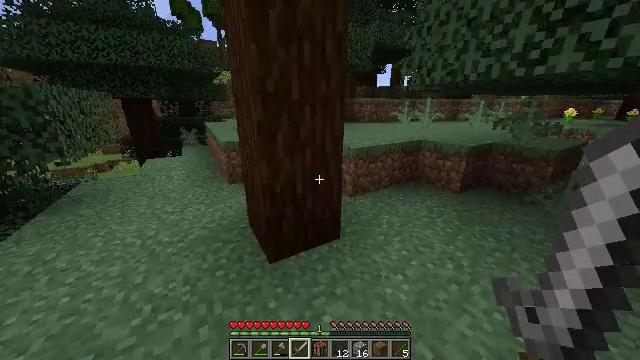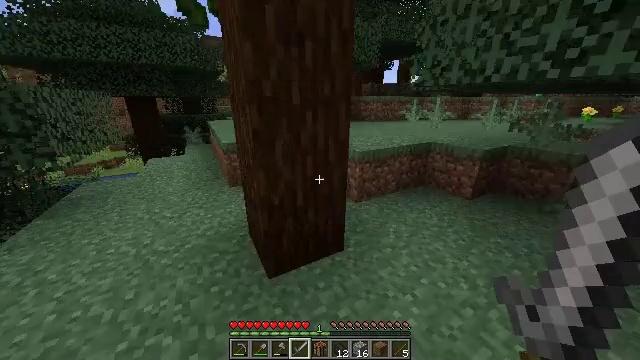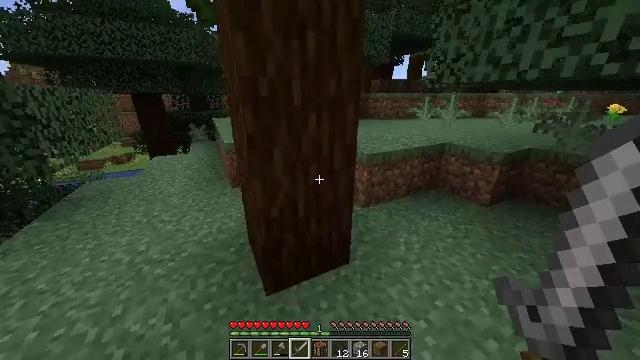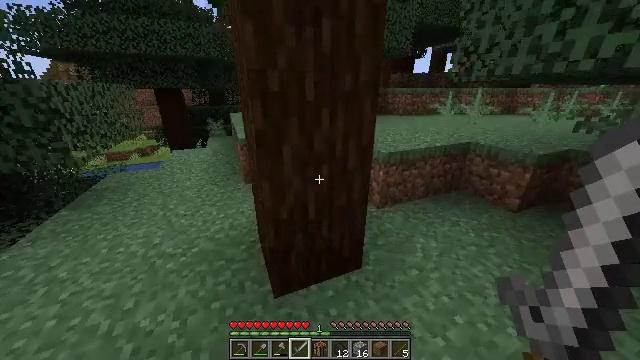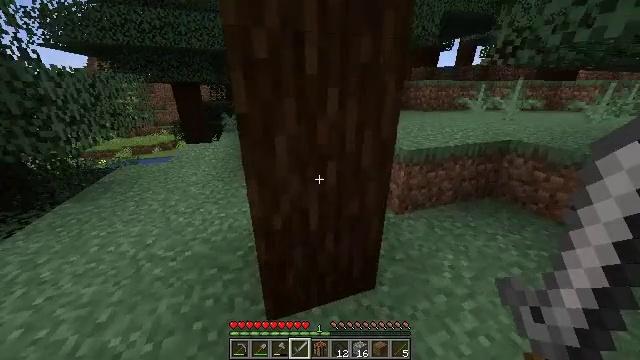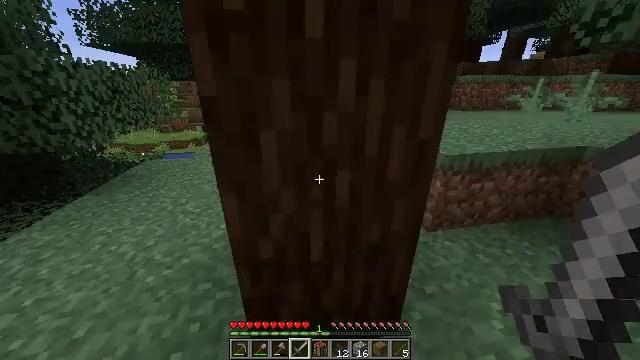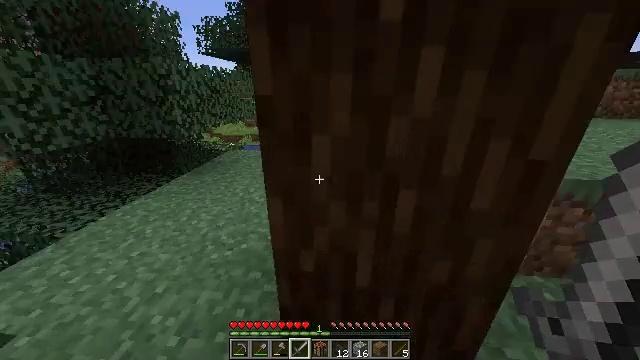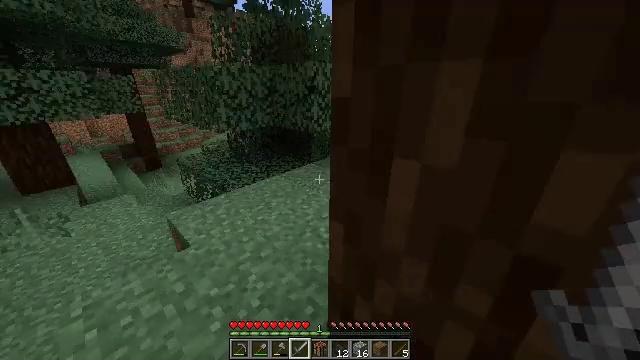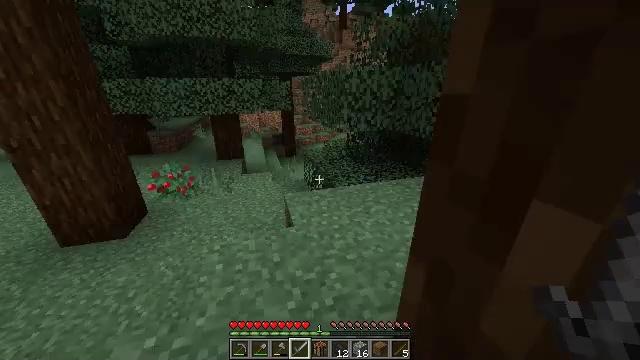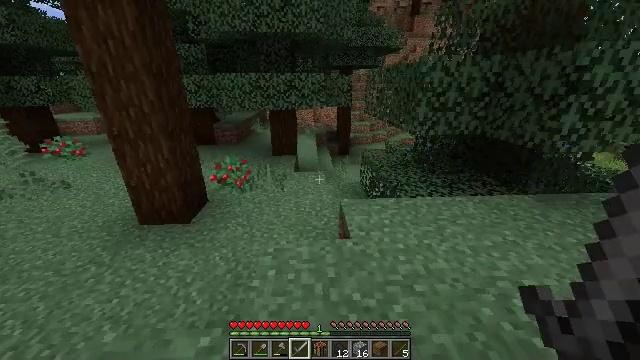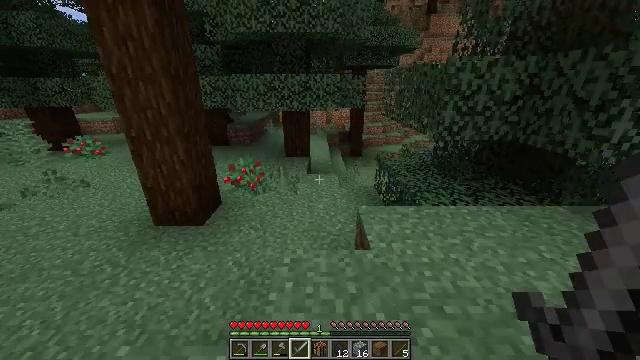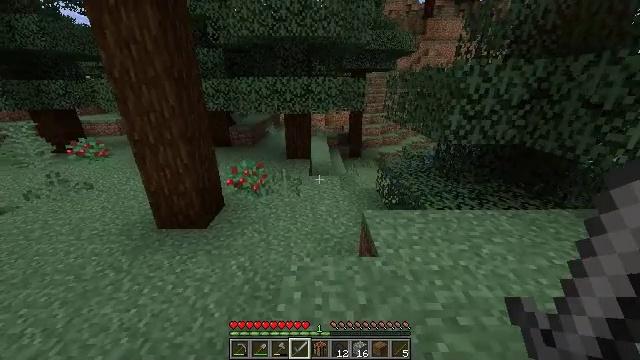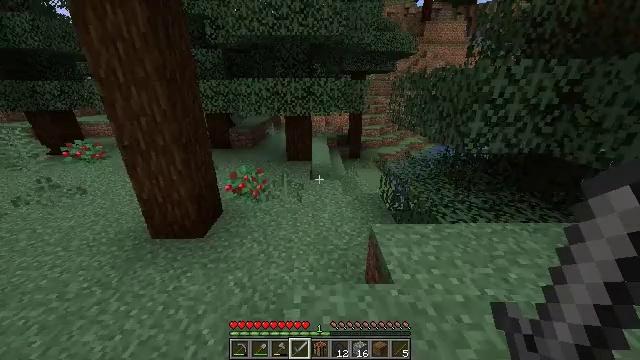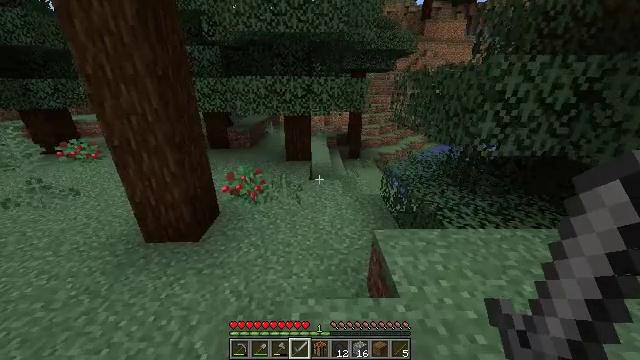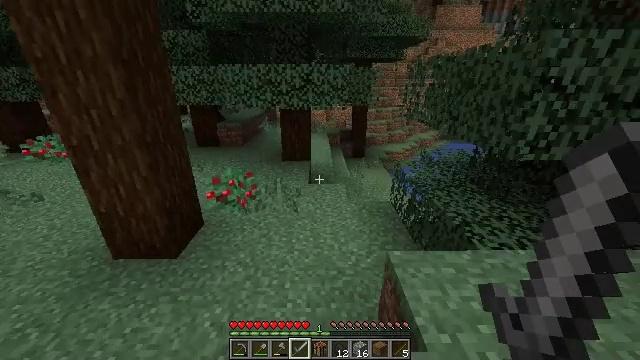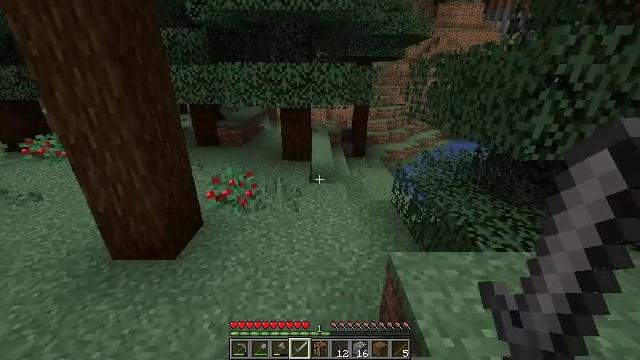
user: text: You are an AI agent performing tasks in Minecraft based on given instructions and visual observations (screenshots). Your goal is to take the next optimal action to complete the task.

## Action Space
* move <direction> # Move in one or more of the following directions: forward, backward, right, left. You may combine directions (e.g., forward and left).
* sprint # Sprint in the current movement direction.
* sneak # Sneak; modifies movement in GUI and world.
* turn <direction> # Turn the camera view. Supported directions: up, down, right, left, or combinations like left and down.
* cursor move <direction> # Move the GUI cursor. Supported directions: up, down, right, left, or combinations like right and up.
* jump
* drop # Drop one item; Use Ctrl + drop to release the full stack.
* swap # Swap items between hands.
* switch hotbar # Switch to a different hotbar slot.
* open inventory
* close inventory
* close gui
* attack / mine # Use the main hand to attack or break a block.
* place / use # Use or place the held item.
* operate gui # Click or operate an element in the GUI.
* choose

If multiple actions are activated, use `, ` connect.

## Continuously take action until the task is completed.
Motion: motion action
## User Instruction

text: Gather materials from the sweet berry bush.
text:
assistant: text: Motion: move forward, sprint, turn left
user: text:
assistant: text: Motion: move forward, sprint, turn left
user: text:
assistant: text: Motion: move forward, sprint, turn left and down
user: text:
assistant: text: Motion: move forward, sprint, turn left
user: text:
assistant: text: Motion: move forward, sprint, turn left
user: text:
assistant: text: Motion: move forward, sprint, turn left
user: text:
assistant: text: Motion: move forward, sprint, turn left
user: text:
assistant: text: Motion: move forward and move left, sprint, turn left
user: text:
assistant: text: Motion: move forward and move left, sprint, turn left
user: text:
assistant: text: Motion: move forward and move left, sprint, turn left
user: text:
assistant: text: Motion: move forward, sprint
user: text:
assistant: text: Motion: move forward, sprint
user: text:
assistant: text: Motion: move forward, sprint
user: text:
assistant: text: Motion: move forward, sprint
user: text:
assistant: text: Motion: move forward, sprint
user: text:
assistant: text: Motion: move forward, sprint, turn left and down
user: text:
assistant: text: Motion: move forward, sprint, turn left
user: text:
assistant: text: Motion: move forward, sprint, turn left
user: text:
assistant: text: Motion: move forward, sprint, turn left and down
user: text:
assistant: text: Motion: move forward, sprint, turn left
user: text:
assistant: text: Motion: move forward, sprint, turn left
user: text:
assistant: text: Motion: move forward, sprint, turn left
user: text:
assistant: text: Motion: move forward, sprint, turn left and down
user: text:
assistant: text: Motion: move forward, sprint, turn left and down
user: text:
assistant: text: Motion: move forward, sprint, turn left and down, attack / mine
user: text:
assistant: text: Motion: move forward, sprint, attack / mine
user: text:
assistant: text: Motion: move forward, sprint, attack / mine
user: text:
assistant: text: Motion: move forward, sprint, attack / mine
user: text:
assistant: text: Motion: move forward, sprint, attack / mine
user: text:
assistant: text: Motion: move forward, sprint